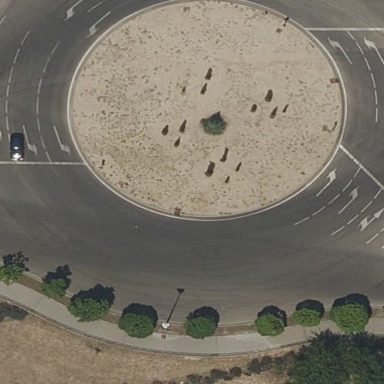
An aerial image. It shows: Tertiary road made of asphalt leading to roundabout junction.